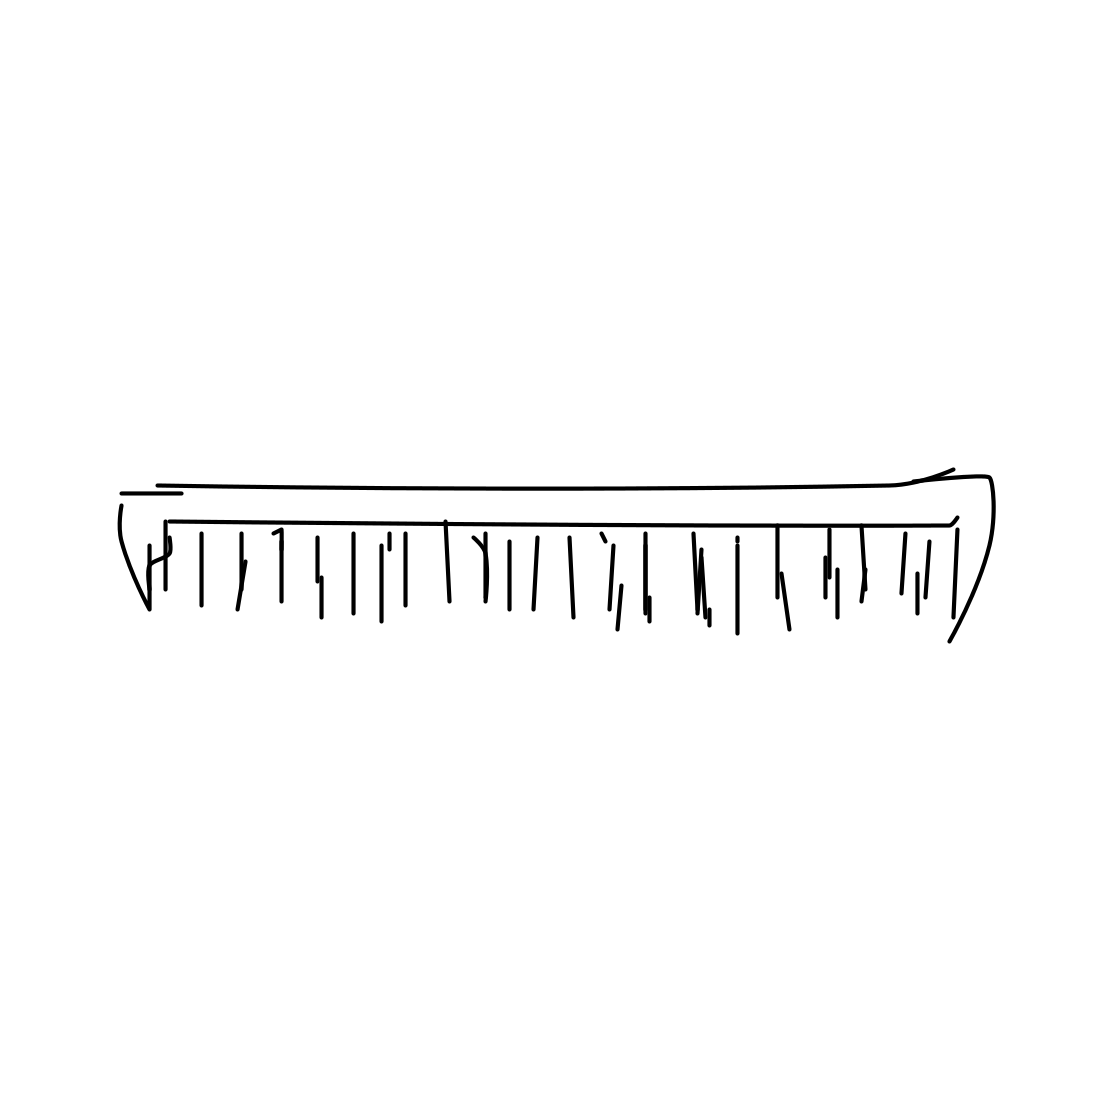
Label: comb